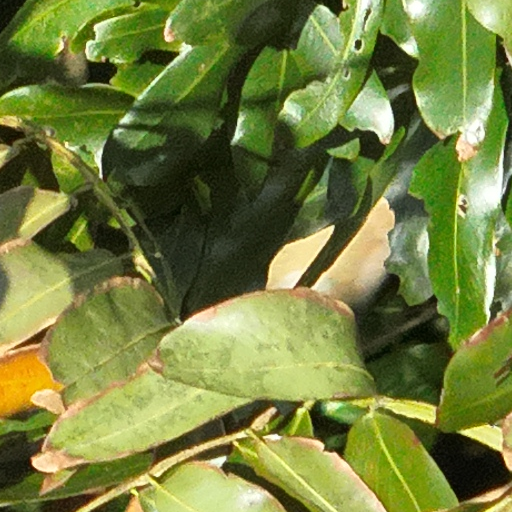
Species: Dipteryx oleifera
GBIF accepted scientific name: Dipteryx oleifera
Crown area (m\u00b2): 146.262